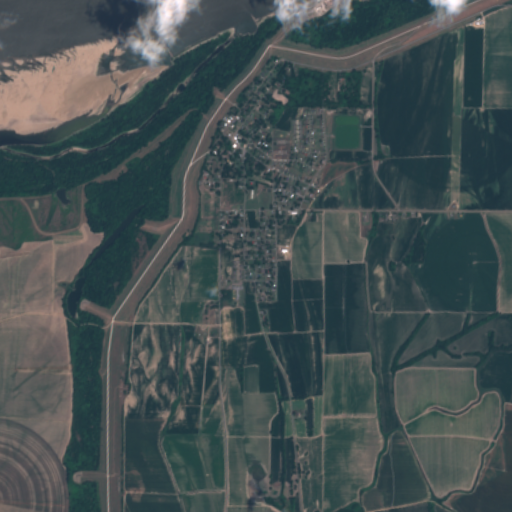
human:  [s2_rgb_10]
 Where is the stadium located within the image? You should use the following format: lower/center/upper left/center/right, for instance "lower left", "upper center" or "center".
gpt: The stadium is located in the upper right of the image.
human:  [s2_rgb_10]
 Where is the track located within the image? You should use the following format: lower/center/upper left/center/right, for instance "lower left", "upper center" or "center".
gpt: There is no track in the image.